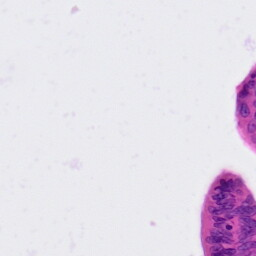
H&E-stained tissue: Colon